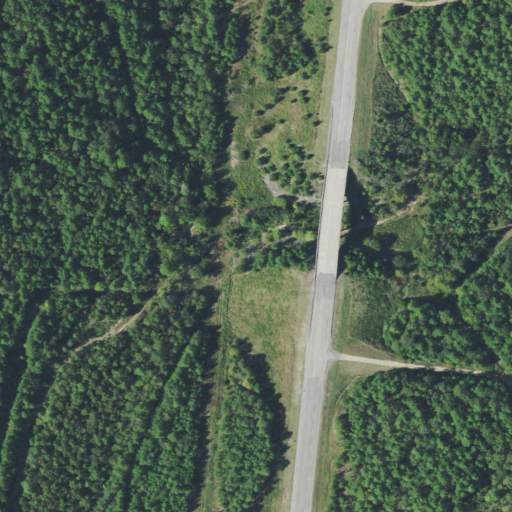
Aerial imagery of valley in Oklahoma named Huckleberry Hollow containing mixed forest, evergreen forest, grassland, low intensity development, deciduous forest, medium intensity development, barren land, high intensity development, and shrub